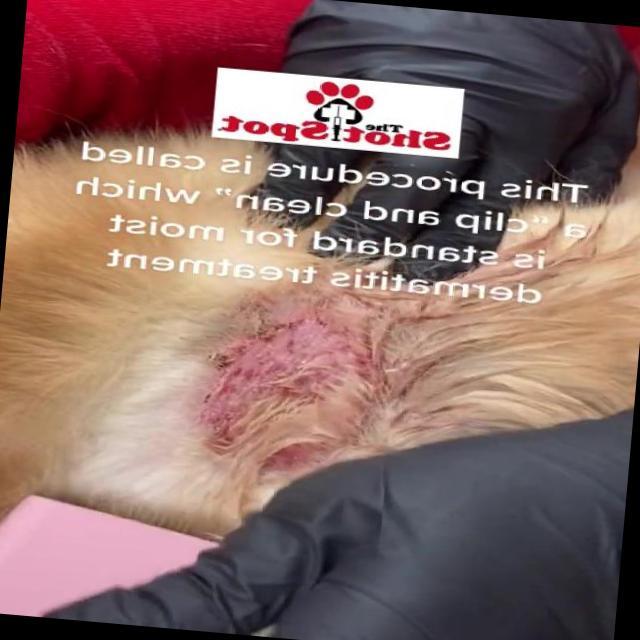
Canine dermatitis — inflammation of the skin presenting with erythema, pruritus, papules, and excoriation. May be allergic, contact, or atopic in origin.